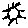
Label: sun